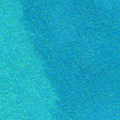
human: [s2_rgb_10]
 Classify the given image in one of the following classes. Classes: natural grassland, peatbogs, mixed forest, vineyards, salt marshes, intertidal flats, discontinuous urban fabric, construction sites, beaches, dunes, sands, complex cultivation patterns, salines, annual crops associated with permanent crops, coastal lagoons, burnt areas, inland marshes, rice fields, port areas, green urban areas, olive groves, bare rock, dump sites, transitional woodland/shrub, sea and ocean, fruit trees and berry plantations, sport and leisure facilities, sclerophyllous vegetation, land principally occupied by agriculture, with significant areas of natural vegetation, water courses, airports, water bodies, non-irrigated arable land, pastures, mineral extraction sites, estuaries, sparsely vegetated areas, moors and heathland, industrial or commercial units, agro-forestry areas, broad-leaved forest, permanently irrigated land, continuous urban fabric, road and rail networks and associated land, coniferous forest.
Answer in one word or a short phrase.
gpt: sea and ocean